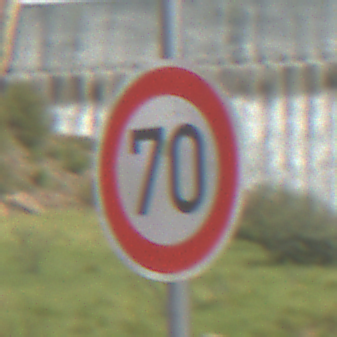
Verkehrszeichen: Geschwindigkeit70
Umgebung: Outdoor, Nature
Tageszeit: Midday
Wetter: PartlyCloudy
Licht: Natural
Jahreszeit: NotSpecified
Kontrast: HighContrast